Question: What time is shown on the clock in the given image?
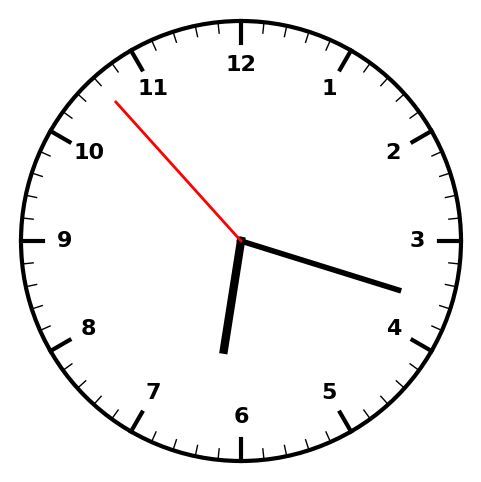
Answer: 06:17:53